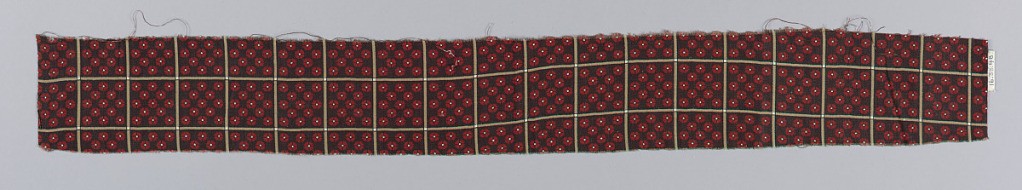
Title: Textile
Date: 1870–80
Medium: cotton Technique: printed on plain weave
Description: Black ground with a regular grid formed by intersecting light brown lines. Each square is filled with tiny red and white four petal flowers.